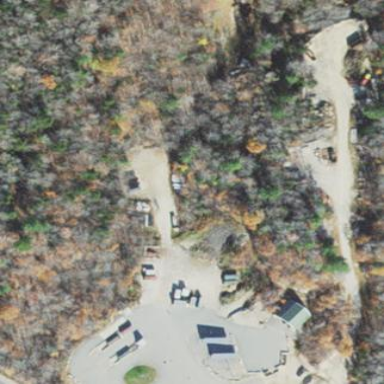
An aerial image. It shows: Waste transfer station.